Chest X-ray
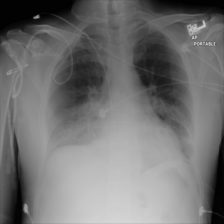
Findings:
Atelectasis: negative
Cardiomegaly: negative
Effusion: negative
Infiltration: positive
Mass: negative
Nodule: negative
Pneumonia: negative
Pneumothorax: negative
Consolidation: negative
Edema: negative
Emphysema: negative
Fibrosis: negative
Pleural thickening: negative
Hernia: negative